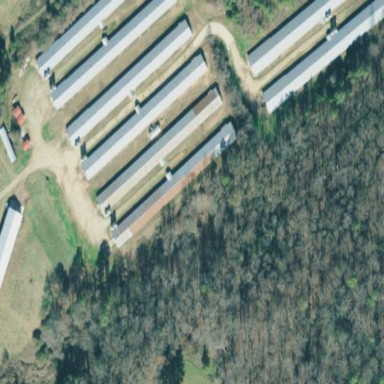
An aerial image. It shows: Poultry house.